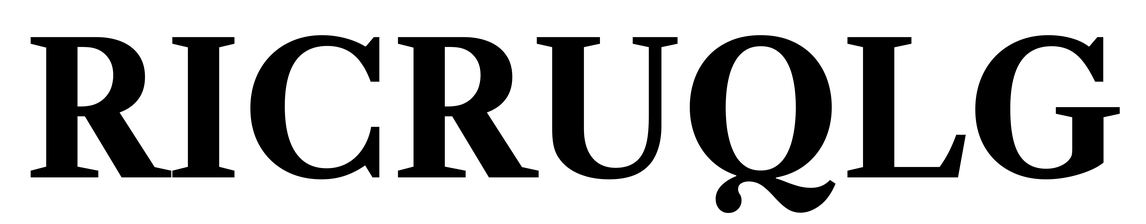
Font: LibreCaslonText_Bold